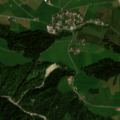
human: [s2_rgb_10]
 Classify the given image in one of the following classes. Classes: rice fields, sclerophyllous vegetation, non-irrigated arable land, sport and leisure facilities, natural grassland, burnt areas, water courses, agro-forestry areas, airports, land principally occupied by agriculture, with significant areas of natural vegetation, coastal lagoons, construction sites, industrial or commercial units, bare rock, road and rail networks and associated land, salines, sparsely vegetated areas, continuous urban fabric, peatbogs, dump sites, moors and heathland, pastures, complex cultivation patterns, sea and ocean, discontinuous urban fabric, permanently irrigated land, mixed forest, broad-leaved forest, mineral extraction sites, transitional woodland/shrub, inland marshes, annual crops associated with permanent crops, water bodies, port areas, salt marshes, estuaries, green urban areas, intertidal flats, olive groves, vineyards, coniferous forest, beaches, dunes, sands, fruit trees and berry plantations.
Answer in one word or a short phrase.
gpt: complex cultivation patterns, coniferous forest, mixed forest